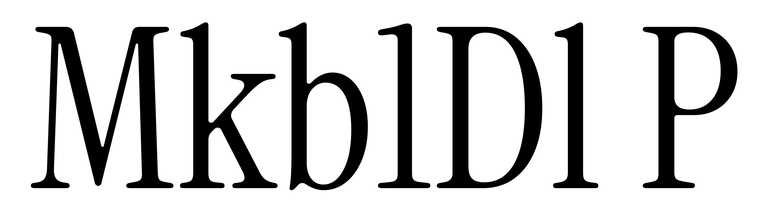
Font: InstrumentSerif-Regular